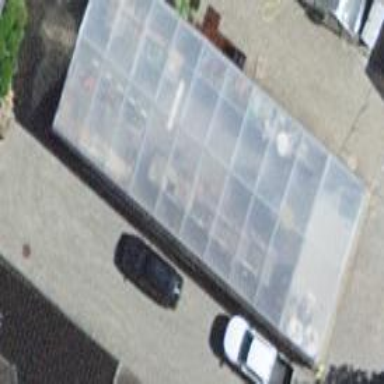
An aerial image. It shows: Greenhouse.